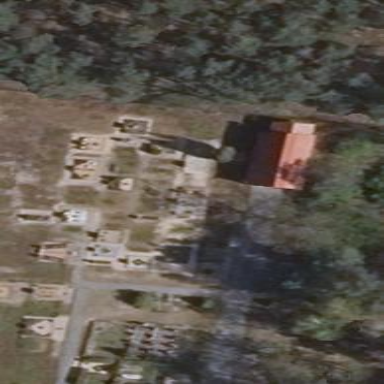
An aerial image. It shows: Cemetery.